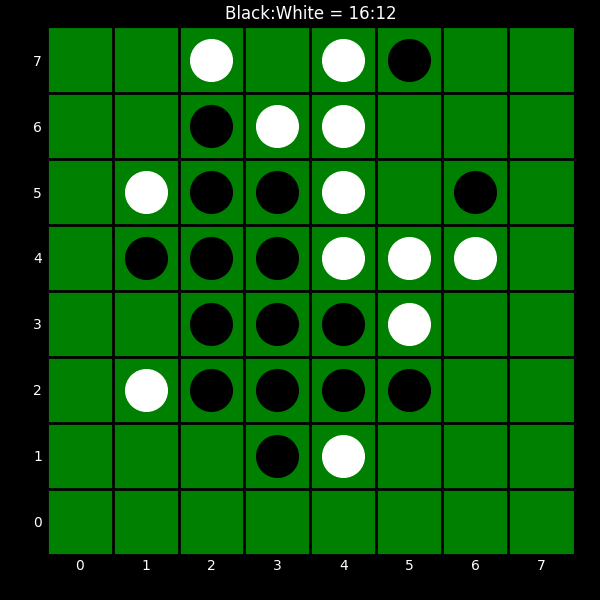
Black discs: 16
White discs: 12